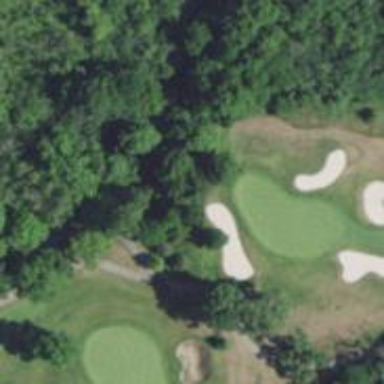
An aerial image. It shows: Path for both roads and golfers.